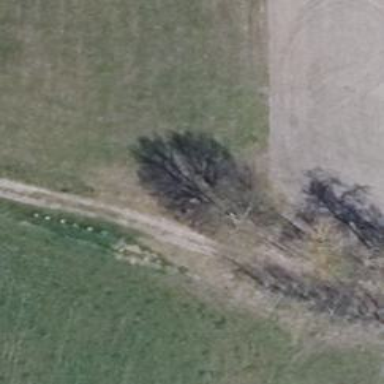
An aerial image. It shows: Row of trees in natural setting.